Question: In iOS, a popup is shown from time to time that asks the user to join a Wi-Fi network.

I want to implement a similar popup with custom contents
- - - - Popup over an existing view (the popup is smaller than the view)- How can such an effect be achieved? I guess that UIAlertView may be a good starting point. However, UIAlertView does not support subclassing> The UIAlertView class is intended to be used as-is and does not support subclassing. The view hierarchy for this class is private and must not be modified.
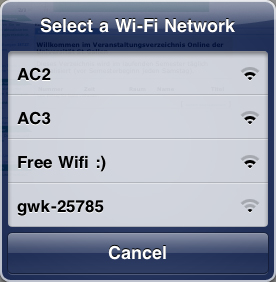
Answer: Not with the system UIAlertView. You have to code your own, or use an open source component.
This could be a starting point/example: <URL>